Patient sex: F
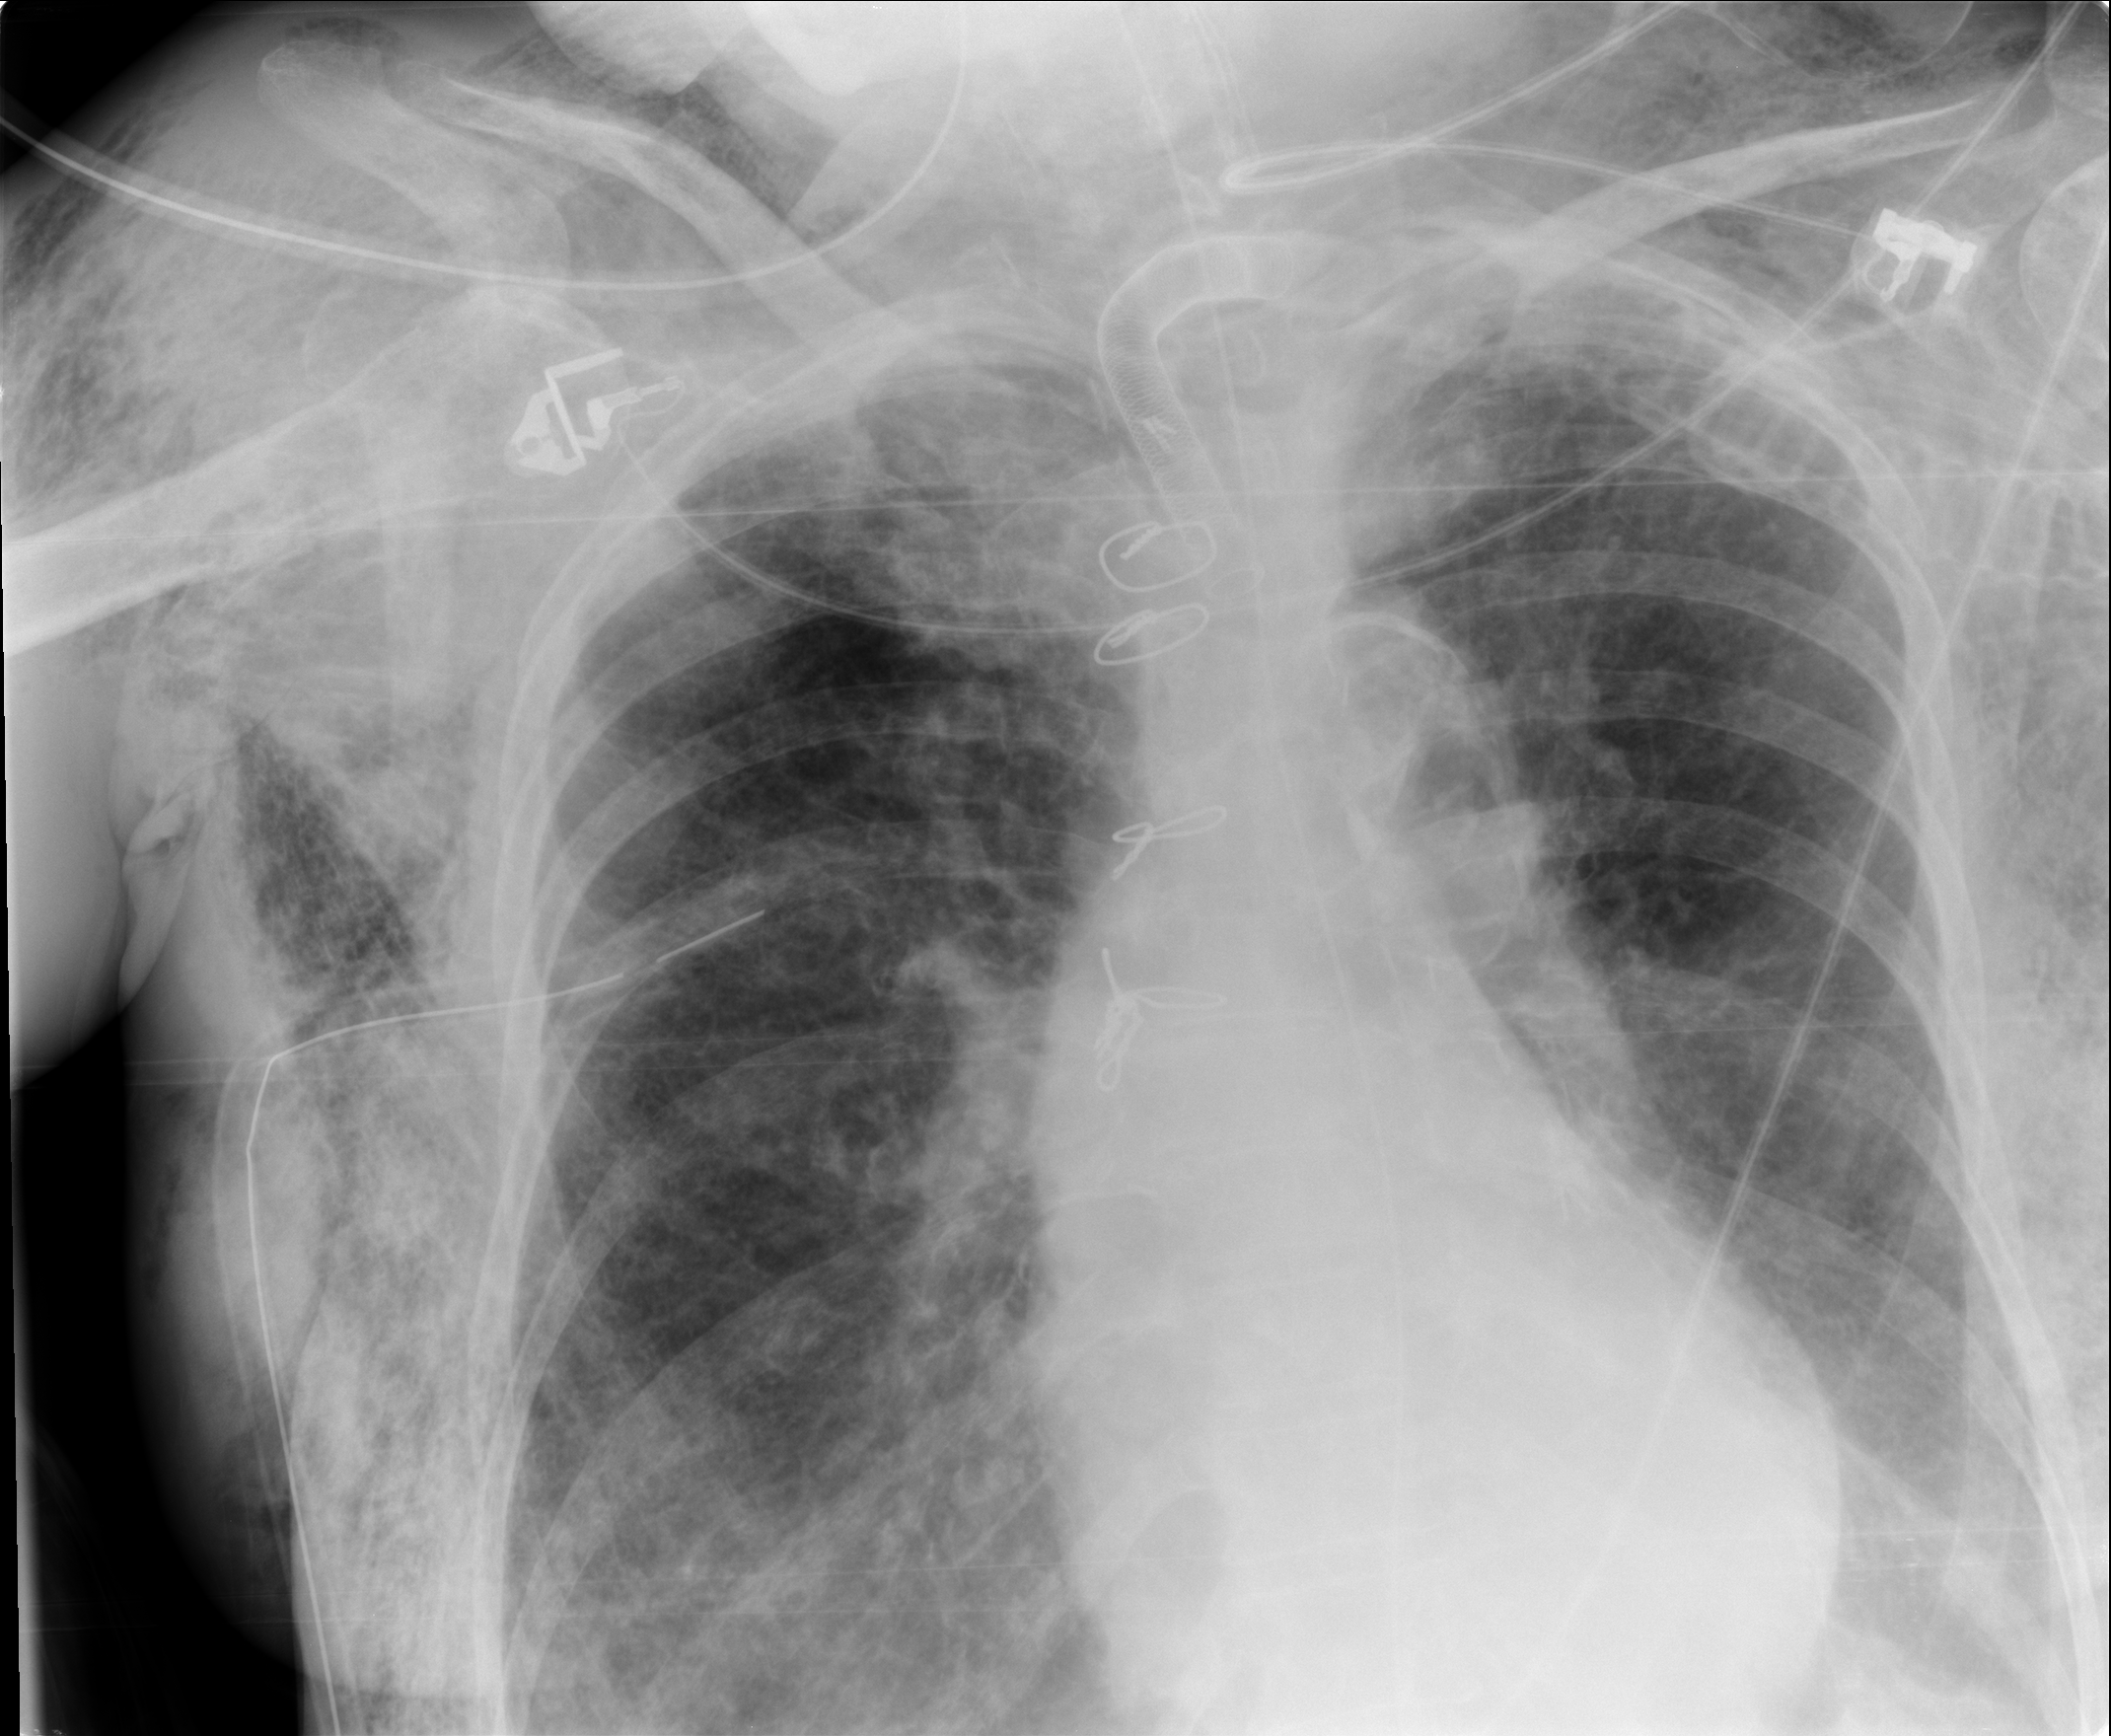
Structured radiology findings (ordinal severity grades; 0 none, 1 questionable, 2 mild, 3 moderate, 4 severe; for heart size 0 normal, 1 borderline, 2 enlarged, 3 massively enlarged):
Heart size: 0
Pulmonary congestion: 0
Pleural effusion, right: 2
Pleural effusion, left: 2
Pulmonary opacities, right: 0
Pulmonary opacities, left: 0
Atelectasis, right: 2
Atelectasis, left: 2